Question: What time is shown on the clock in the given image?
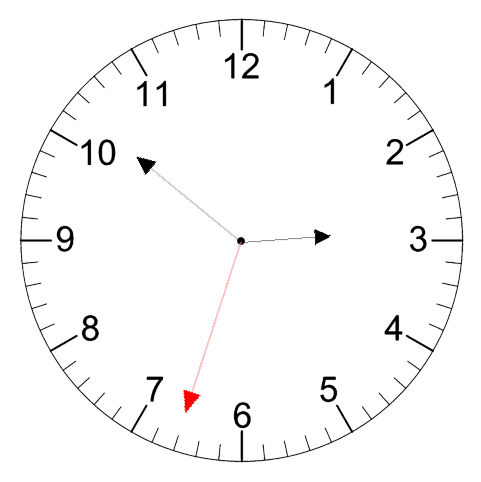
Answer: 02:51:33